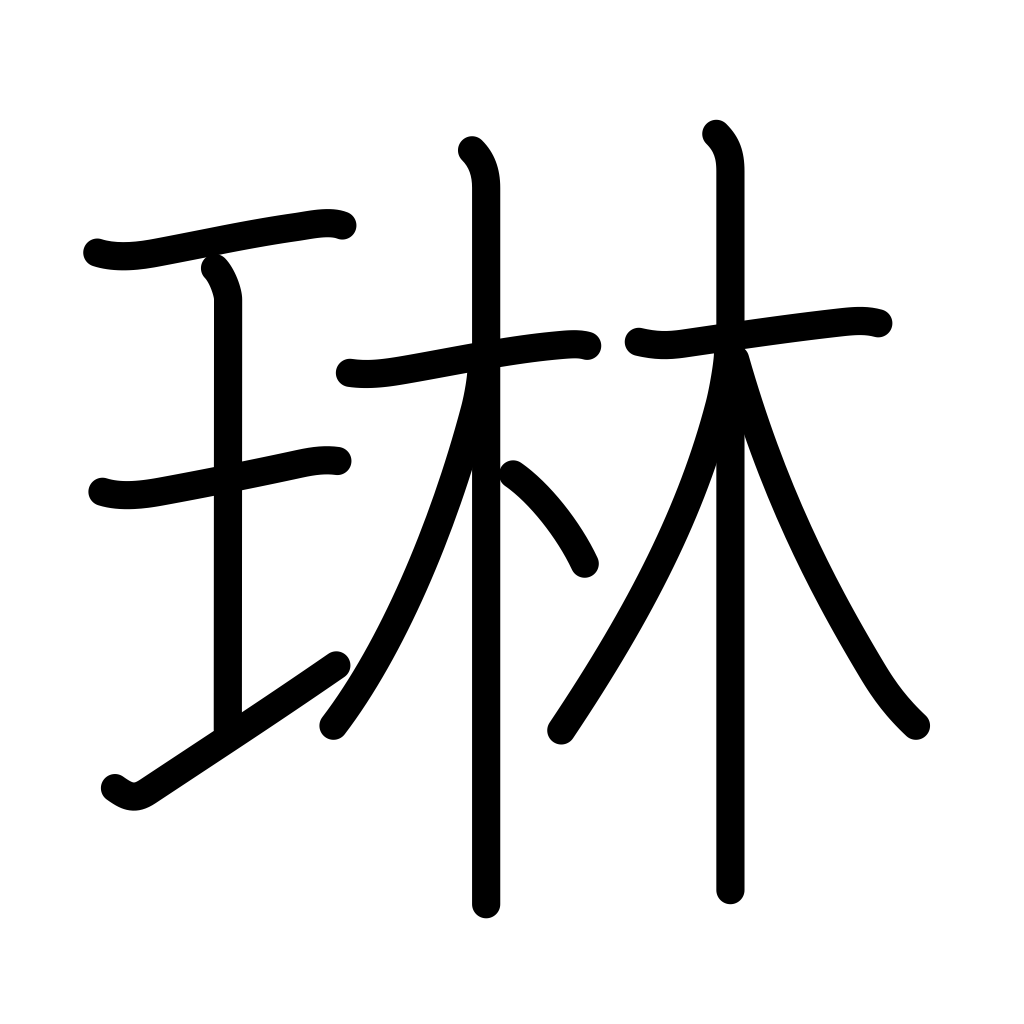
Meaning: jewel, tinkling of jewelry